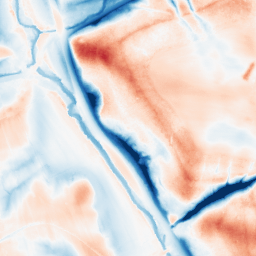
Category: edge_preserving
Decomposition family: guided
Decomposition parameters: radius: 16
eps: 0.1
Upsampling method: lanczos
Upsampling parameters: scale: 8
Upsampling scale: 8